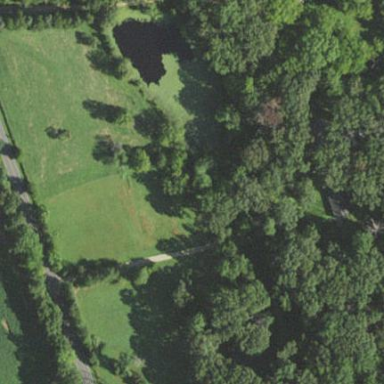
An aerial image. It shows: Serene pond surrounded by nature.